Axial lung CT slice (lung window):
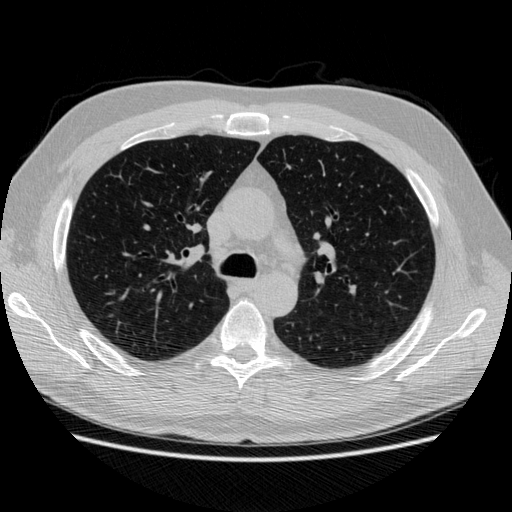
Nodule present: no